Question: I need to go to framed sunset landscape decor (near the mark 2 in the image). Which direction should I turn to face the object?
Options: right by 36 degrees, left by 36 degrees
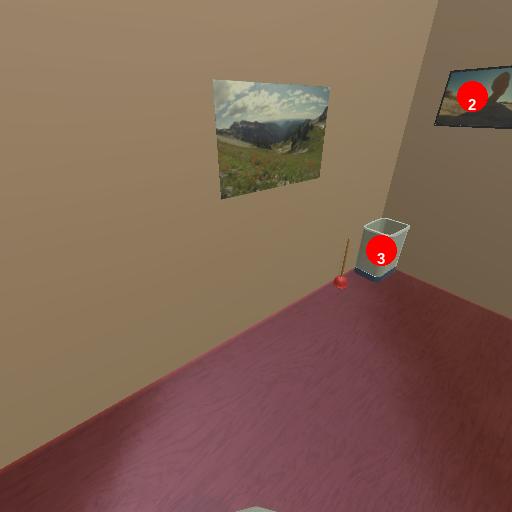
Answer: right by 36 degrees